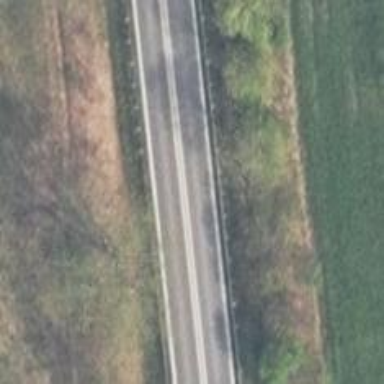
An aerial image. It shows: Primary road with asphalt surface.